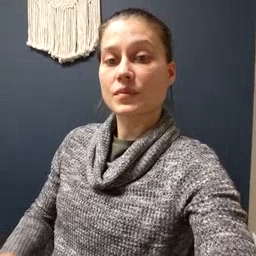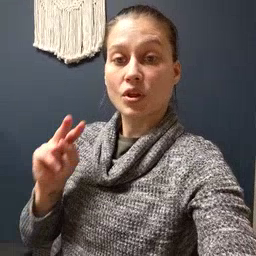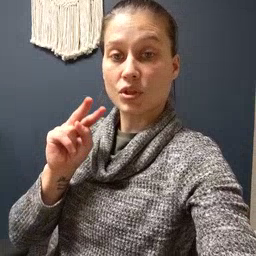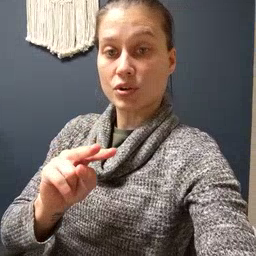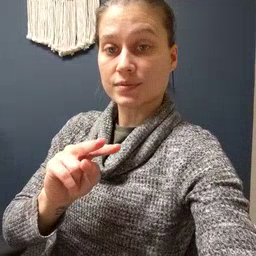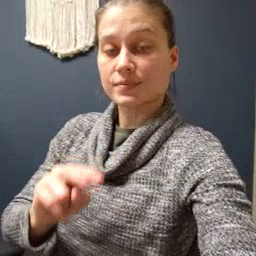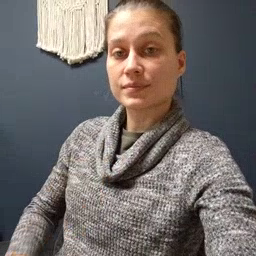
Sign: look